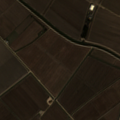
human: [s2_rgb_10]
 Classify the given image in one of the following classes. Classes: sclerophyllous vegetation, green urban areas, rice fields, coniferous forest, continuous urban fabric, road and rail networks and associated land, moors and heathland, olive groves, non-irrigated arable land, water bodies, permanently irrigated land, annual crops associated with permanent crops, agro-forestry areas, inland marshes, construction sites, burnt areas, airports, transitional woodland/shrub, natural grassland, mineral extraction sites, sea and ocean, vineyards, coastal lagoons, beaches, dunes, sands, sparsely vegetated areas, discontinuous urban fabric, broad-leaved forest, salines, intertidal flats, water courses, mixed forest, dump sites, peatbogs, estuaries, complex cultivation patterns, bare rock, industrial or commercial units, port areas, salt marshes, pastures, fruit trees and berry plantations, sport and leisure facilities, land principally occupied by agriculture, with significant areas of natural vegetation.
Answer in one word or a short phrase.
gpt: permanently irrigated land, rice fields